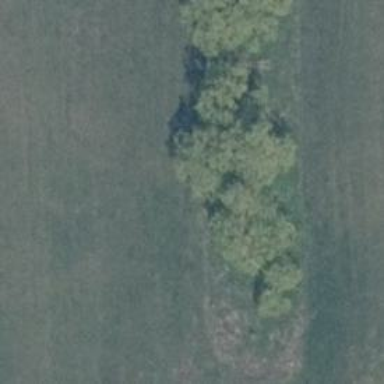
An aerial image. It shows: Row of trees in natural setting.